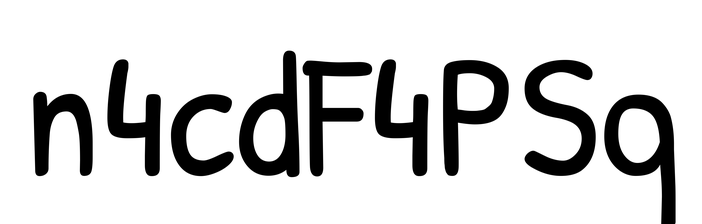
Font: PatrickHand-Regular